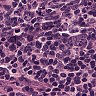
Metastatic tissue present: yes